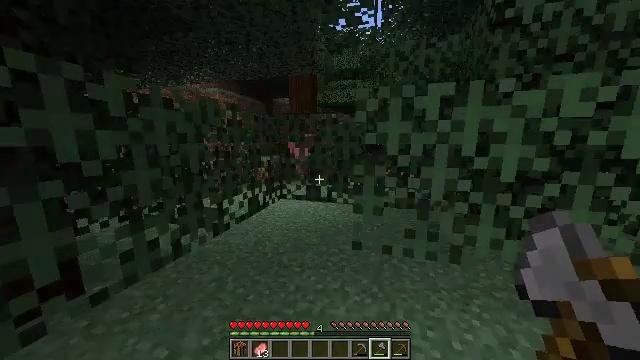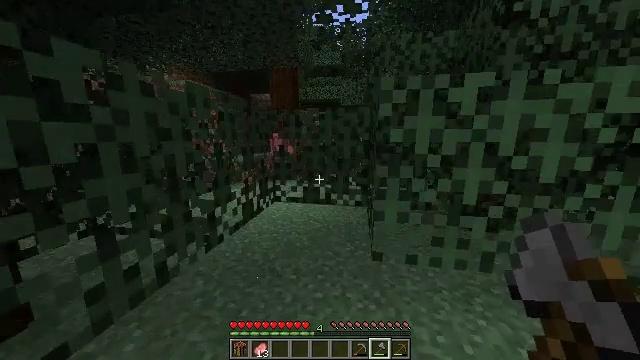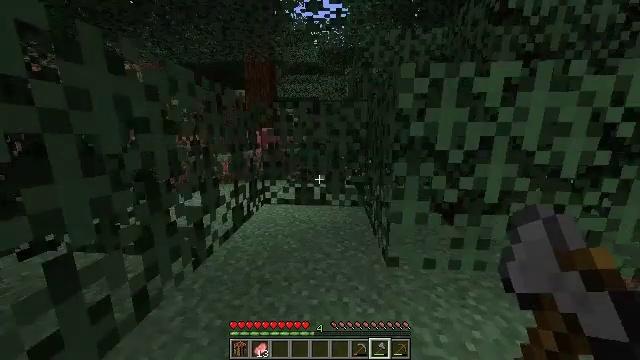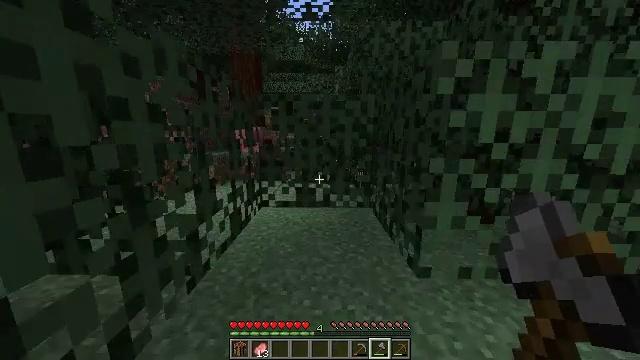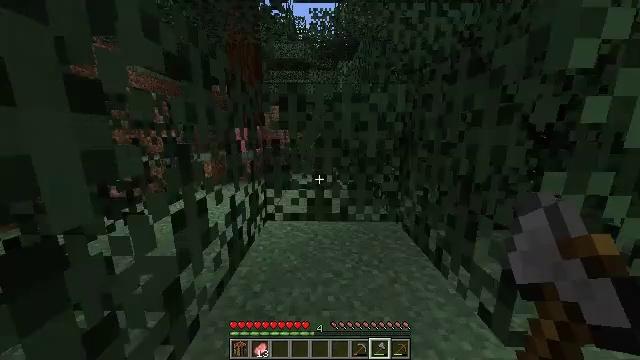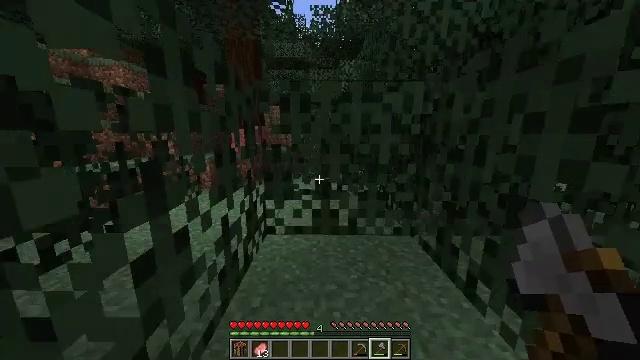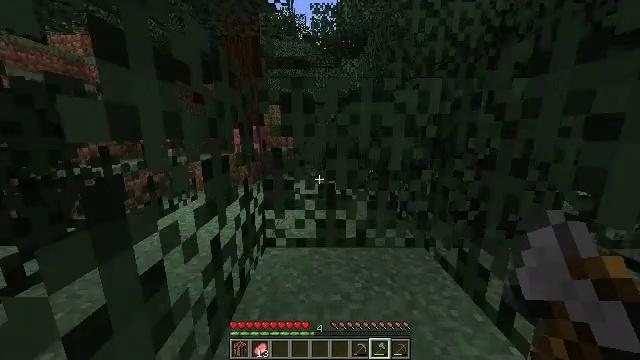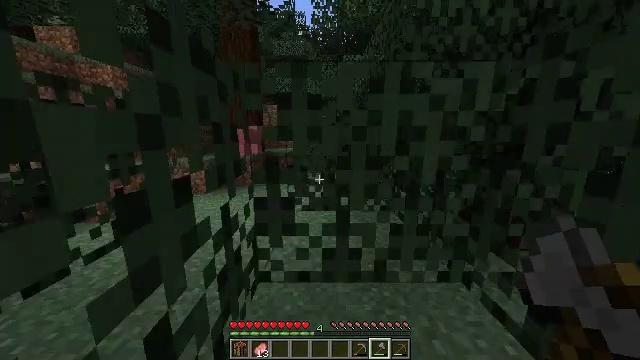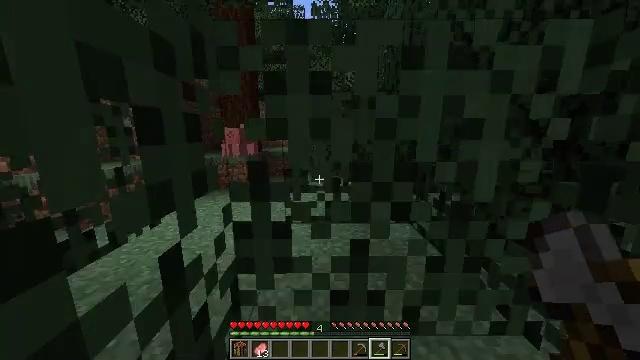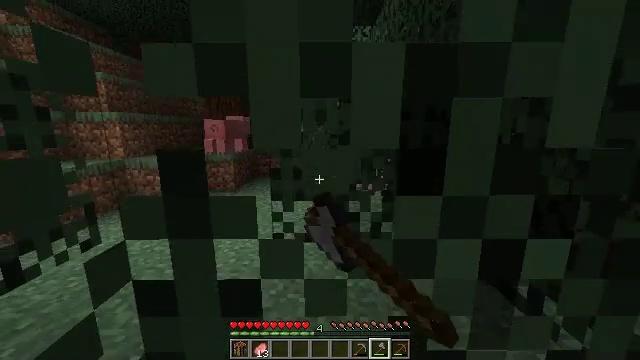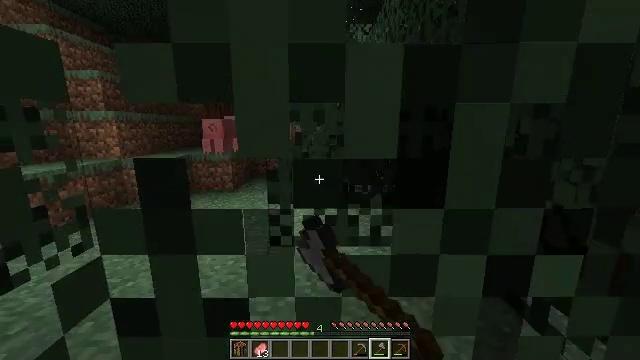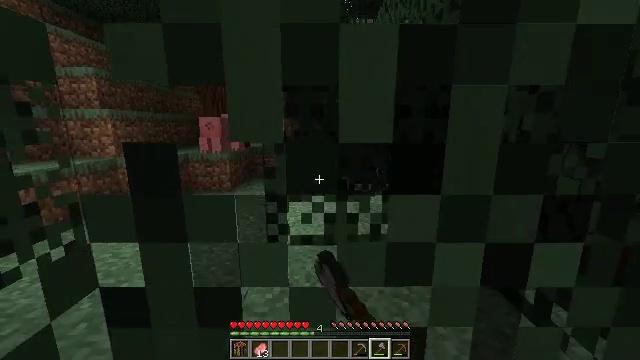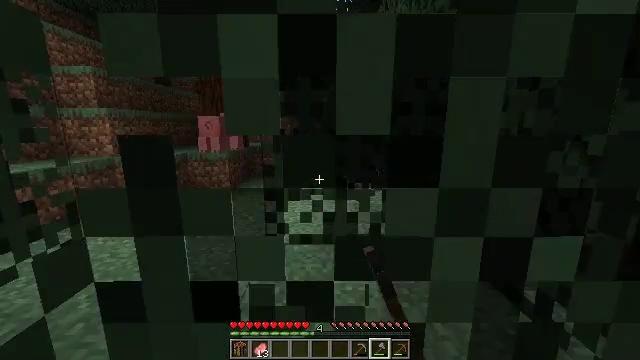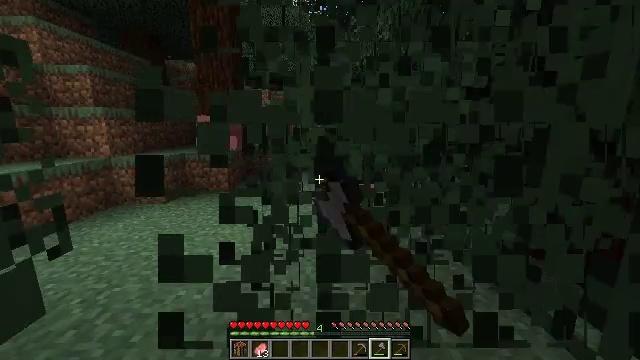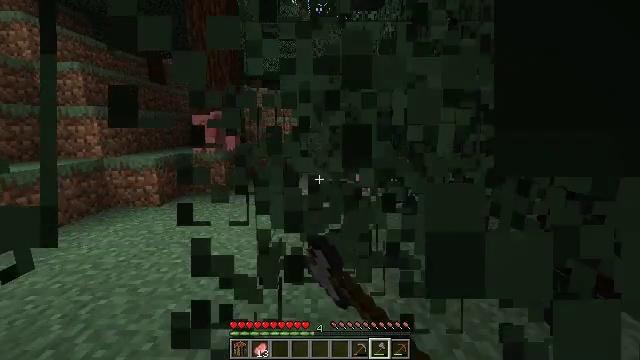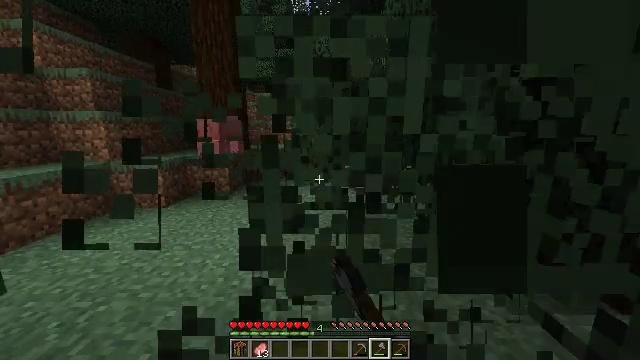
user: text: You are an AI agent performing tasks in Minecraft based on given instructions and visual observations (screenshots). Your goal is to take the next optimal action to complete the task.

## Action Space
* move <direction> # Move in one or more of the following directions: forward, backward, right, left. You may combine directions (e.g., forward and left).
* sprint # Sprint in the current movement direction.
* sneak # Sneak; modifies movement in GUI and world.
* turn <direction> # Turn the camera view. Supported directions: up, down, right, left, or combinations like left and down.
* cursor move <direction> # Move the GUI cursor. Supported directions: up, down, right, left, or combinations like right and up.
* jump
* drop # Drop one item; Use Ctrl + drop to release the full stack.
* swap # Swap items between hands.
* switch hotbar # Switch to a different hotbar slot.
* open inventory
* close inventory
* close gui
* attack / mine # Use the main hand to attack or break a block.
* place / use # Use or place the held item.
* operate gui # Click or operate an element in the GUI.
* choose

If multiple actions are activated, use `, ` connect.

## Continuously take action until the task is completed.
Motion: motion action
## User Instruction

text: Destroy the spruce leaves to get sticks and saplings.
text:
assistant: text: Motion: move forward and move left, sprint, turn right
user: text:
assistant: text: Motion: move forward and move left, sprint, turn right
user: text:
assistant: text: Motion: move forward, sprint, turn right
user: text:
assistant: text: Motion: move forward, sprint
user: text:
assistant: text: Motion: move forward, sprint
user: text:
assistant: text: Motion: move forward, sprint
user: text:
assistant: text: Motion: move forward, sprint
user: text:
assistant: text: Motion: move forward, sprint, attack / mine
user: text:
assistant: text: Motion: move forward, sprint, attack / mine
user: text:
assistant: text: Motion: move forward, sprint, attack / mine
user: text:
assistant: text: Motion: move forward, sprint, attack / mine
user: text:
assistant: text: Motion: move forward, sprint, attack / mine
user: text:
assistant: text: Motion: move forward, sprint, attack / mine
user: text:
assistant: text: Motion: move forward, sprint, attack / mine
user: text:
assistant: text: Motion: move forward, sprint, attack / mine
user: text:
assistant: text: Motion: move forward, sprint, attack / mine
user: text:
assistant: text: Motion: move forward, sprint, attack / mine
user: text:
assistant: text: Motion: sprint, attack / mine